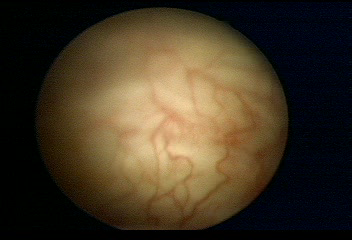
Modality: WLC
Class: Normal mucosa
Bladder cancer association: No